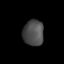
Tissue: prostate
Cell type: T cells
Senescence score: 0.7235
Nuclear area (px): 523
Mean DAPI intensity: 76.413